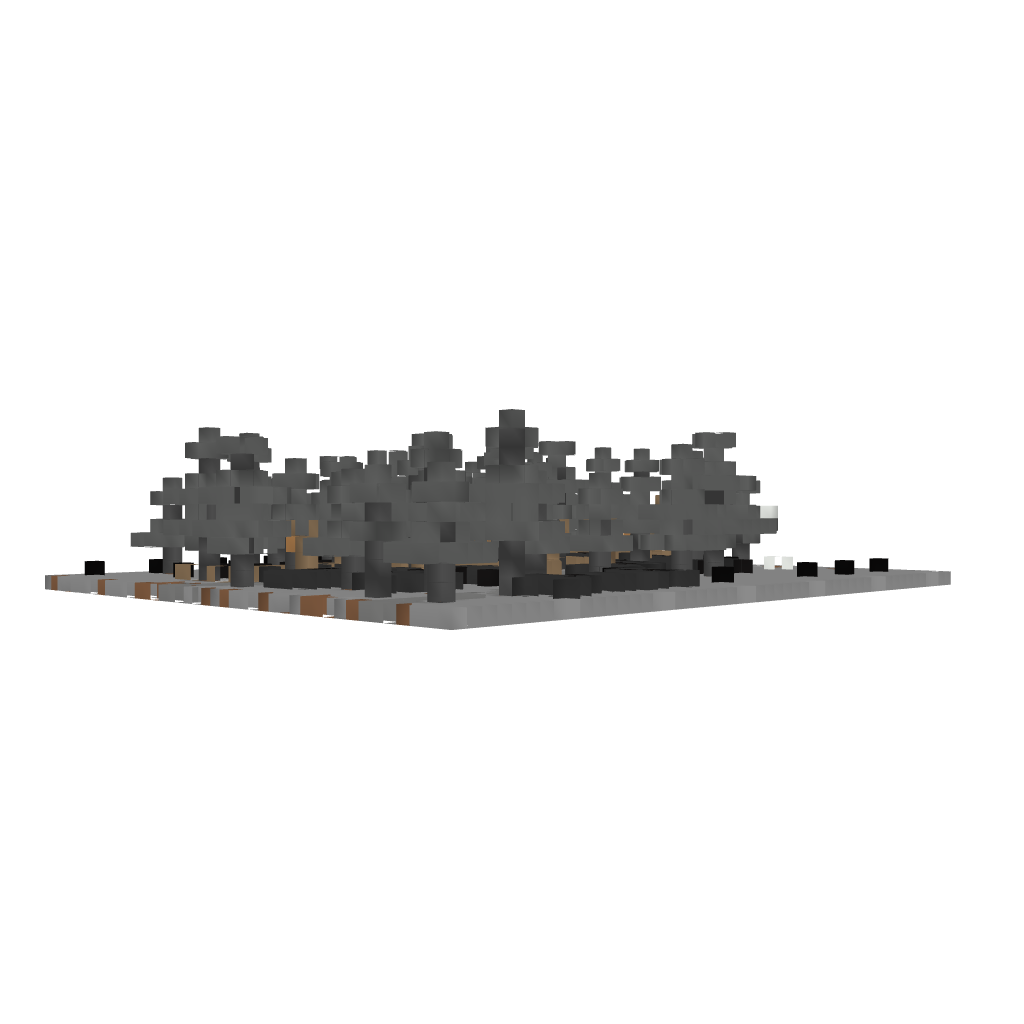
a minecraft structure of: Pathway Garden